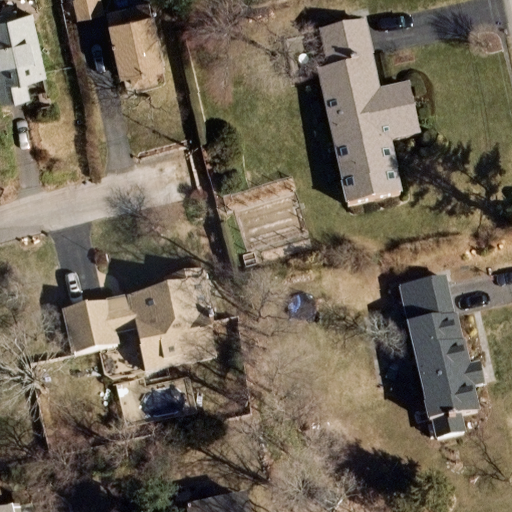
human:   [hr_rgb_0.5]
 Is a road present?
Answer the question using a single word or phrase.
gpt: yes

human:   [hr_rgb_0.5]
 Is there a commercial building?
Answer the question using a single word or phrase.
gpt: no

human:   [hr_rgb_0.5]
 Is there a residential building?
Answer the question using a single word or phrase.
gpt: yes

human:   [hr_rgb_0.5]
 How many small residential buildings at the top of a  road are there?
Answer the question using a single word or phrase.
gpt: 2

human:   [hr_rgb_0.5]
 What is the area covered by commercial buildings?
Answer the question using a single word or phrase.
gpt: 0m2

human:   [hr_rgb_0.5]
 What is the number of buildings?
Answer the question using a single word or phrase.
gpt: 8

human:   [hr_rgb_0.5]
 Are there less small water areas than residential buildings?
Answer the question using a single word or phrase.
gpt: yes

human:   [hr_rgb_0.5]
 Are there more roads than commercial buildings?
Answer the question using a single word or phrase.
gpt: yes

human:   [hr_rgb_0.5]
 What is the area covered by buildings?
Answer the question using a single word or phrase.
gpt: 1506m2

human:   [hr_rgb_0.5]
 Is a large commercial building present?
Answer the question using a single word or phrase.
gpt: no

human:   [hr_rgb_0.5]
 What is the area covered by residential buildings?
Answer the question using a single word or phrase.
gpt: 1506m2

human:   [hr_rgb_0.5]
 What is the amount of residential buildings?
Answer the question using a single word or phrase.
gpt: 8

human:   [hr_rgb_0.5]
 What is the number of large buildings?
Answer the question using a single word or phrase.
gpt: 0

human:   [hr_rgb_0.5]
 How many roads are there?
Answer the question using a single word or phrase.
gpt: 2

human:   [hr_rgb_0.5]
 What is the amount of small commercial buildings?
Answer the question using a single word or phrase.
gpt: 0

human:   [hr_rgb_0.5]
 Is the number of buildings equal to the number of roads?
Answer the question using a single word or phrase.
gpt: no

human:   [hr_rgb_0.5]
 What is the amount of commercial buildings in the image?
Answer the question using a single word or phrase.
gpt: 0

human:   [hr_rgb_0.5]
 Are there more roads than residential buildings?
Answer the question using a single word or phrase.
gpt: no

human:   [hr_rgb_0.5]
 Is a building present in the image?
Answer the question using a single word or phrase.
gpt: yes

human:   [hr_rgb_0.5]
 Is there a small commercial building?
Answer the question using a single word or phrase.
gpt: no

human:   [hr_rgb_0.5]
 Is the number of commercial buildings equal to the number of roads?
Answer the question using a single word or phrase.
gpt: no

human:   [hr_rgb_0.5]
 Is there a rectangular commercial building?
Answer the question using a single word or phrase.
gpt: no

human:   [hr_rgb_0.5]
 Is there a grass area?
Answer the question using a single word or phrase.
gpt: no

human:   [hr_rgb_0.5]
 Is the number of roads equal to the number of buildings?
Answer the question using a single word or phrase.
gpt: no

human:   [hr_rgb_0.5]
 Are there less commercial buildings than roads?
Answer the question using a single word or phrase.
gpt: yes

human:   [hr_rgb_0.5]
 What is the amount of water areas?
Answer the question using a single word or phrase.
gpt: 0

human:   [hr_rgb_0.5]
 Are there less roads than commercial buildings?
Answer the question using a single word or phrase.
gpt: no

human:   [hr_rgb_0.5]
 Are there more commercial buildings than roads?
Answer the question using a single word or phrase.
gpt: no

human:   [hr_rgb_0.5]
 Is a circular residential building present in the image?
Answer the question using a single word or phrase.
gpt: no

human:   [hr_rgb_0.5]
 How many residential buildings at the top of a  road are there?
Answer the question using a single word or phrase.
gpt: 3

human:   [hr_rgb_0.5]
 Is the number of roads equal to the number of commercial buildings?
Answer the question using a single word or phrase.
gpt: no

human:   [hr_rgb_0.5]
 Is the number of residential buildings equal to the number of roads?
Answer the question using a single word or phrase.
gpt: no

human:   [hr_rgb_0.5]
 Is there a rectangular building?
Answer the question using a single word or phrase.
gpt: yes

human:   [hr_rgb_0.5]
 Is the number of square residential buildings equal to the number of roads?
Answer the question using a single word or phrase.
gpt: no

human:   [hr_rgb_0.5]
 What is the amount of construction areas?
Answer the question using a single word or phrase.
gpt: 0

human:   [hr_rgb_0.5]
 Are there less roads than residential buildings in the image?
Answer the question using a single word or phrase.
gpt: yes

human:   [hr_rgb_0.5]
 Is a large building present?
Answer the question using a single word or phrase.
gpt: no

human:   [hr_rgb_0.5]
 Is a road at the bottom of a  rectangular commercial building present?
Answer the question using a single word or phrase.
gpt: no

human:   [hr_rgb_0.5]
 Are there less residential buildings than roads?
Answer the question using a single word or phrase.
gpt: no

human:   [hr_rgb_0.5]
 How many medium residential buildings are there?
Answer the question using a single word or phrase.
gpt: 5

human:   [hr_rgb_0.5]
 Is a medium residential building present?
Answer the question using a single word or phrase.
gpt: yes

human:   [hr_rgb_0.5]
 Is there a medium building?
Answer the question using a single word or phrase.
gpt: yes

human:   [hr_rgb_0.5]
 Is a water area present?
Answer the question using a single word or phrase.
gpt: no

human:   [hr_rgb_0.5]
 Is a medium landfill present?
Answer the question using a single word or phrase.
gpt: no

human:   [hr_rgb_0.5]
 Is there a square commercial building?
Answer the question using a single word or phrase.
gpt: no

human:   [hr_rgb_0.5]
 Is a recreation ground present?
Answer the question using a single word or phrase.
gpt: no

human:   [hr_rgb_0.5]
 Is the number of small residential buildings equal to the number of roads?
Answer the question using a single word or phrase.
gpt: no

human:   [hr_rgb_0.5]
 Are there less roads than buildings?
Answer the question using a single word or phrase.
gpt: yes

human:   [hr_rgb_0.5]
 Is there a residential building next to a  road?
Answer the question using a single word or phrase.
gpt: yes

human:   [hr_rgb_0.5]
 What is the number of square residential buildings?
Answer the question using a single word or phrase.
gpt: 0

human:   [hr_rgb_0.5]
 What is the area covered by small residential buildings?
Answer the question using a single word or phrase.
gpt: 61m2

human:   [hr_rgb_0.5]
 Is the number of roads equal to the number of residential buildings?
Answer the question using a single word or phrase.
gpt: no

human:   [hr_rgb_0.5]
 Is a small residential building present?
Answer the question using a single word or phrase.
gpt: yes

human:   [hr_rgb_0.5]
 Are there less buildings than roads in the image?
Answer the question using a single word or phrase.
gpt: no

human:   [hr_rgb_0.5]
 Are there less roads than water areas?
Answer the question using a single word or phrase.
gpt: no

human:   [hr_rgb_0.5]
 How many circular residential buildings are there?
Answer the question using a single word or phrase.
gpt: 0

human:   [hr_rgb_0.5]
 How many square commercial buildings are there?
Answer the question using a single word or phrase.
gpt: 0

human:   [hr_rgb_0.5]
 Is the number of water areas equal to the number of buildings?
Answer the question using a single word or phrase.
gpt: no

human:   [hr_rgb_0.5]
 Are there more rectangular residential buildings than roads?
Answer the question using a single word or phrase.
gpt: yes

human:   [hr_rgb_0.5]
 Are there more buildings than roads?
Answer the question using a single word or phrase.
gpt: yes

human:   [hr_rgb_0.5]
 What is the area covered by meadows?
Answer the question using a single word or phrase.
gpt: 0m2

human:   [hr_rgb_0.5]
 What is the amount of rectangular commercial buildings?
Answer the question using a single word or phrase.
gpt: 0

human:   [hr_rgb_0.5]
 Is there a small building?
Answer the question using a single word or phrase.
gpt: yes

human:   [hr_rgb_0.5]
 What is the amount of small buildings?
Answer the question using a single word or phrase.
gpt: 3